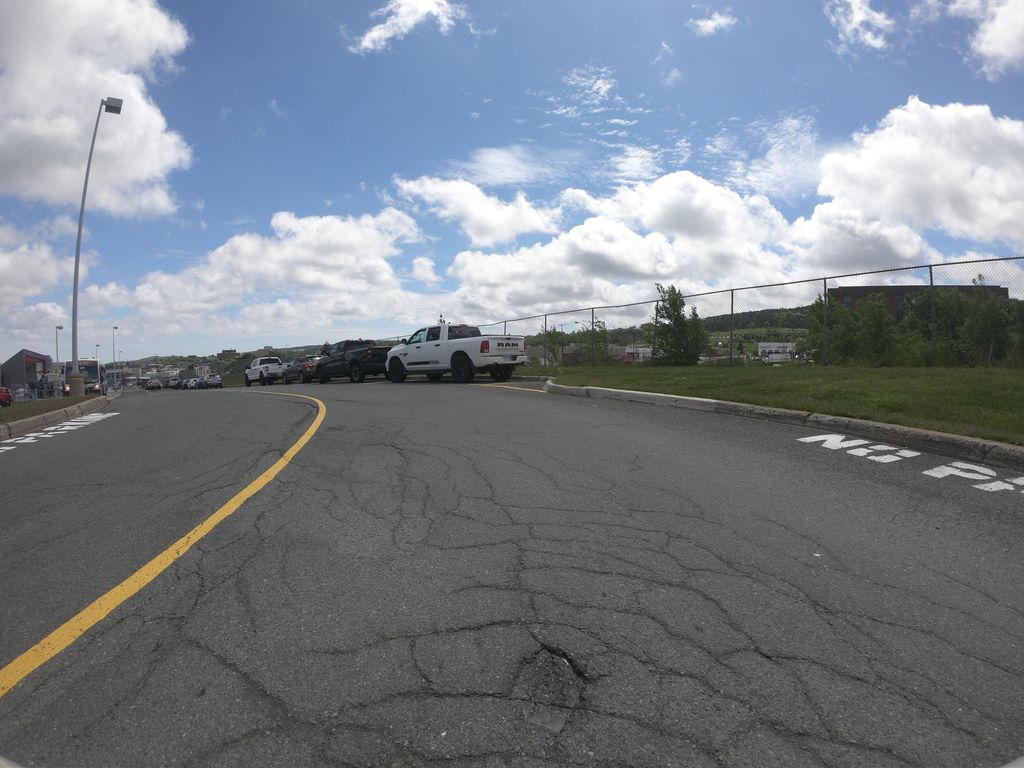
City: st_johns